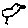
Label: bird